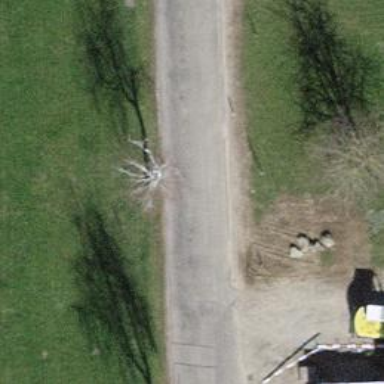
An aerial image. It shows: Traffic calming feature called choker.